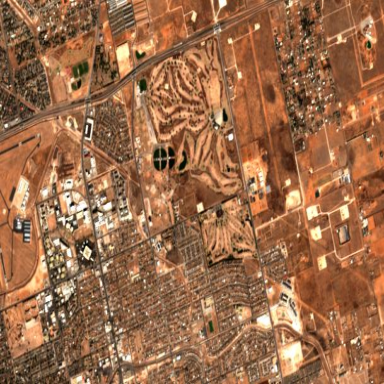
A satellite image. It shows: Golf course.